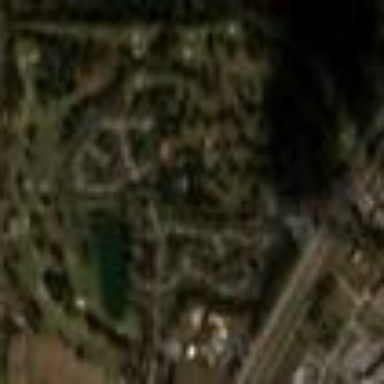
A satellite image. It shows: Golf course.